Question: I need to select the row values and save them to strings. following is how i am populating all the data to the tabelview. Yet i don't know how to get the selected values on a button click. I know how to get the row ID and the on clicked value but don't know how to get the raw data.
Initializer class
'''
public class controller implements Initializable {
@FXML
private TableView<TableRow> PasswordTabel;
@FXML
private TableColumn<TableRow, Object> ComName;
@FXML
private TableColumn<TableRow, Object> RepName;
@FXML
private TableColumn<TableRow, Object> RepDate;
@FXML
private TableColumn<TableRow, Object> RepPass;
List<String> urls = new ArrayList<String>();
public void initialize(URL location, ResourceBundle resources) {
ComName.setCellValueFactory(new PropertyValueFactory<TableRow, Object>(
"C_Name"));
RepName.setCellValueFactory(new PropertyValueFactory<TableRow, Object>(
"R_Name"));
RepDate.setCellValueFactory(new PropertyValueFactory<TableRow, Object>(
"R_Date"));
RepPass.setCellValueFactory(new PropertyValueFactory<TableRow, Object>(
"R_Pass"));
ObservableList data = FXCollections.observableArrayList();
try {
File uxml = new File("Key.xml");
DocumentBuilderFactory docFactory = DocumentBuilderFactory
.newInstance();
DocumentBuilder docBuilder = docFactory.newDocumentBuilder();
Document doc = docBuilder.parse(uxml);
doc.getDocumentElement().normalize();
NodeList nodeList = doc.getElementsByTagName("ReportDetails");
for (int temp = 0; temp < nodeList.getLength(); temp++) {
Node node = nodeList.item(temp);
if (node.getNodeType() == Node.ELEMENT_NODE) {
Element student = (Element) node;
String C_nam = student.getAttribute("Cname");
String R_nam = student.getAttribute("Rname");
String R_dat = student.getAttribute("Rdate");
String R_pas = student.getAttribute("Rpw");
data.add(new Record(C_nam, R_nam, R_dat, R_pas));
}
}
PasswordTabel.getItems().setAll(data);
} catch (Exception e) {
}
PasswordTabel.getSelectionModel().selectedItemProperty().addListener(new ChangeListener() {
@Override
public void changed(ObservableValue observableValue, Object oldValue, Object newValue) {
//Check whether item is selected and set value of selected item to Label
if (PasswordTabel.getSelectionModel().getSelectedItem() != null) {
TableViewSelectionModel selectionModel = PasswordTabel.getSelectionModel();
ObservableList selectedCells = selectionModel.getSelectedCells();
TablePosition tablePosition = (TablePosition) selectedCells.get(0);
Object val = tablePosition.getTableColumn().getCellData(newValue);
System.out.println("Selected Value " + val);
System.out.println("Selected row " + newValue);
}
}
});
}
}
'''
Record.class
'''
public class Record {
private final SimpleStringProperty C_Name;
private final SimpleStringProperty R_Name;
private final SimpleStringProperty R_Date;
private final SimpleStringProperty R_Pass;
Record(String name, String rname,String rdata, String rpass) {
this.C_Name = new SimpleStringProperty(name);
this.R_Name = new SimpleStringProperty(rname);
this.R_Date = new SimpleStringProperty(rdata);
this.R_Pass = new SimpleStringProperty(rpass);
}
public String getC_Name() {
return this.C_Name.get();
}
public void setC_Name(String C_Name) {
this.C_Name.set(C_Name);
}
public String getR_Name() {
return this.R_Name.get();
}
public void setR_Name(String R_Na) {
this.R_Name.set(R_Na);
}
public String getR_Date() {
return this.R_Date.get();
}
public void setR_Date(String R_Da) {
this.R_Date.set(R_Da);
}
public String getR_Pass() {
return this.R_Pass.get();
}
public void setR_Pass(String R_Pa) {
this.R_Pass.set(R_Pa);
}
}
'''
Tryed:
'''
PasswordTabel.getSelectionModel().setSelectionMode(SelectionMode.MULTIPLE);
PasswordTabel.getSelectionModel().getSelectedItems().addListener(new ListChangeListener<Record>() {
public void onChanged(ListChangeListener.Change<? extends Record> c) {
for (Record p : c.getList()) {
System.out.println(p.getR_Pass());
}
}
});
'''

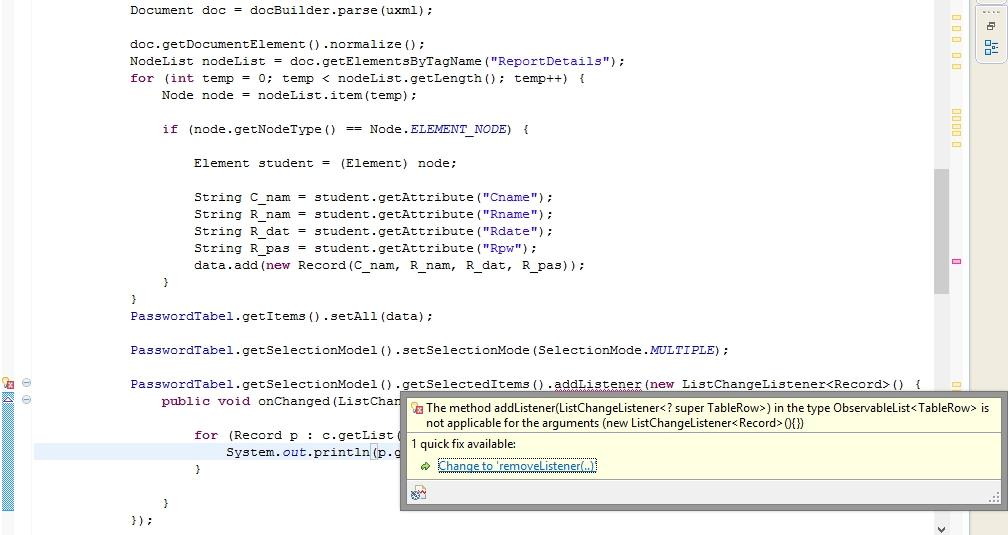
Answer: If the table is in , you can use
'''
table.getSelectionModel().getSelectedItem()
'''
If the table is in , you can use
'''
table.getSelectionModel().getSelectedItems()
'''
-
'''
import javafx.application.Application;
import javafx.beans.property.SimpleStringProperty;
import javafx.collections.FXCollections;
import javafx.collections.ListChangeListener;
import javafx.collections.ObservableList;
import javafx.geometry.Insets;
import javafx.scene.Group;
import javafx.scene.Scene;
import javafx.scene.control.Label;
import javafx.scene.control.SelectionMode;
import javafx.scene.control.TableColumn;
import javafx.scene.control.TableView;
import javafx.scene.control.cell.PropertyValueFactory;
import javafx.scene.layout.VBox;
import javafx.scene.text.Font;
import javafx.stage.Stage;
public class TableViewSampleListener extends Application {
private TableView<Person> table = new TableView<Person>();
private final ObservableList<Person> data =
FXCollections.observableArrayList(
new Person("Jacob", "Smith", "jacob.smith@example.com"),
new Person("Isabella", "Johnson", "isabella.johnson@example.com"),
new Person("Ethan", "Williams", "ethan.williams@example.com"),
new Person("Emma", "Jones", "emma.jones@example.com"),
new Person("Michael", "Brown", "michael.brown@example.com")
);
public static void main(String[] args) {
launch(args);
}
@Override
public void start(Stage stage) {
Scene scene = new Scene(new Group());
stage.setTitle("Table View Sample");
stage.setWidth(450);
stage.setHeight(500);
final Label label = new Label("Address Book");
label.setFont(new Font("Arial", 20));
table.setEditable(true);
TableColumn firstNameCol = new TableColumn("First Name");
firstNameCol.setMinWidth(100);
firstNameCol.setCellValueFactory(
new PropertyValueFactory<Person, String>("firstName"));
TableColumn lastNameCol = new TableColumn("Last Name");
lastNameCol.setMinWidth(100);
lastNameCol.setCellValueFactory(
new PropertyValueFactory<Person, String>("lastName"));
TableColumn emailCol = new TableColumn("Email");
emailCol.setMinWidth(200);
emailCol.setCellValueFactory(
new PropertyValueFactory<Person, String>("email"));
table.setItems(data);
table.getColumns().addAll(firstNameCol, lastNameCol, emailCol);
table.getSelectionModel().setSelectionMode(SelectionMode.MULTIPLE);
table.getSelectionModel().getSelectedItems().addListener(new ListChangeListener<Person>() {
public void onChanged(ListChangeListener.Change<? extends Person> c) {
for (Person p : c.getList()) {
System.out.println(p.getFirstName());
}
}
});
final VBox vbox = new VBox();
vbox.setSpacing(5);
vbox.setPadding(new Insets(10, 0, 0, 10));
vbox.getChildren().addAll(label, table);
((Group) scene.getRoot()).getChildren().addAll(vbox);
stage.setScene(scene);
stage.show();
}
public static class Person {
private final SimpleStringProperty firstName;
private final SimpleStringProperty lastName;
private final SimpleStringProperty email;
private Person(String fName, String lName, String email) {
this.firstName = new SimpleStringProperty(fName);
this.lastName = new SimpleStringProperty(lName);
this.email = new SimpleStringProperty(email);
}
public String getFirstName() {
return firstName.get();
}
public void setFirstName(String fName) {
firstName.set(fName);
}
public String getLastName() {
return lastName.get();
}
public void setLastName(String fName) {
lastName.set(fName);
}
public String getEmail() {
return email.get();
}
public void setEmail(String fName) {
email.set(fName);
}
}
}
'''